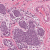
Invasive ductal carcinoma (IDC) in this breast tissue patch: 0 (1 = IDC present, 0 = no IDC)